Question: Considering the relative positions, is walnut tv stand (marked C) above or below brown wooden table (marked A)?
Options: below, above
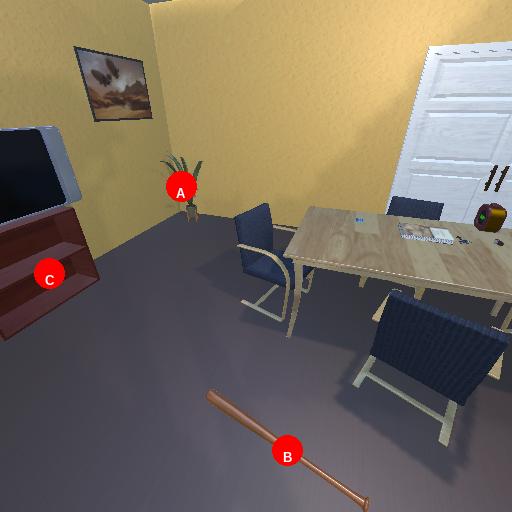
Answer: below